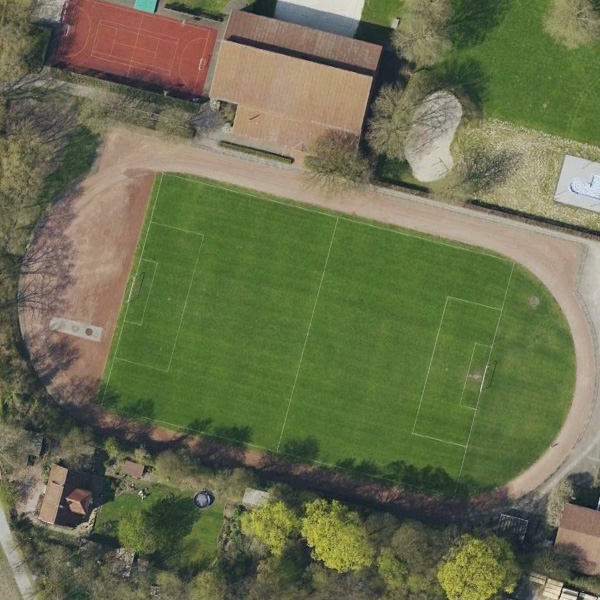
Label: Playground